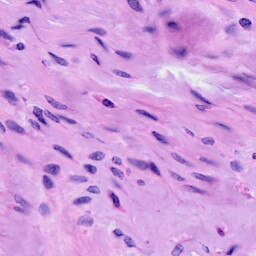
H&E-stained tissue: Cervix